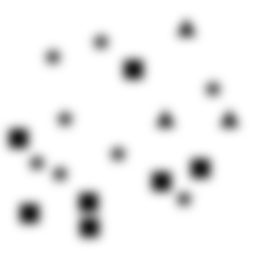
Squares: 7
Triangles: 3
Stars: 8
Total shapes: 18